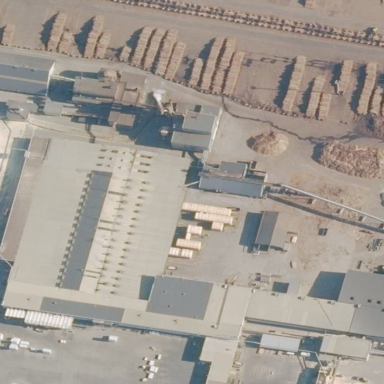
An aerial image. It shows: Industrial building that functions as sawmill.